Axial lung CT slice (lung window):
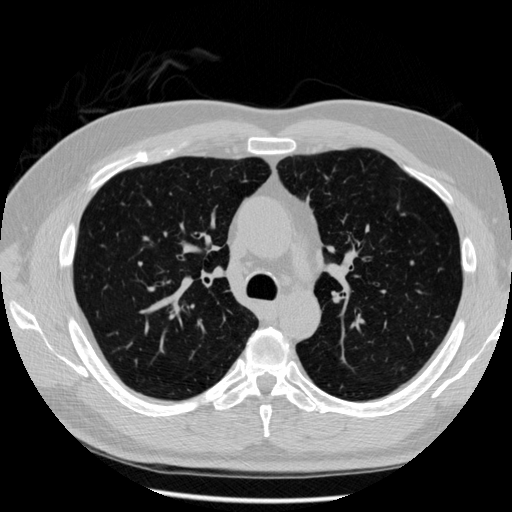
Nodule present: no